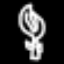
Label: leaf